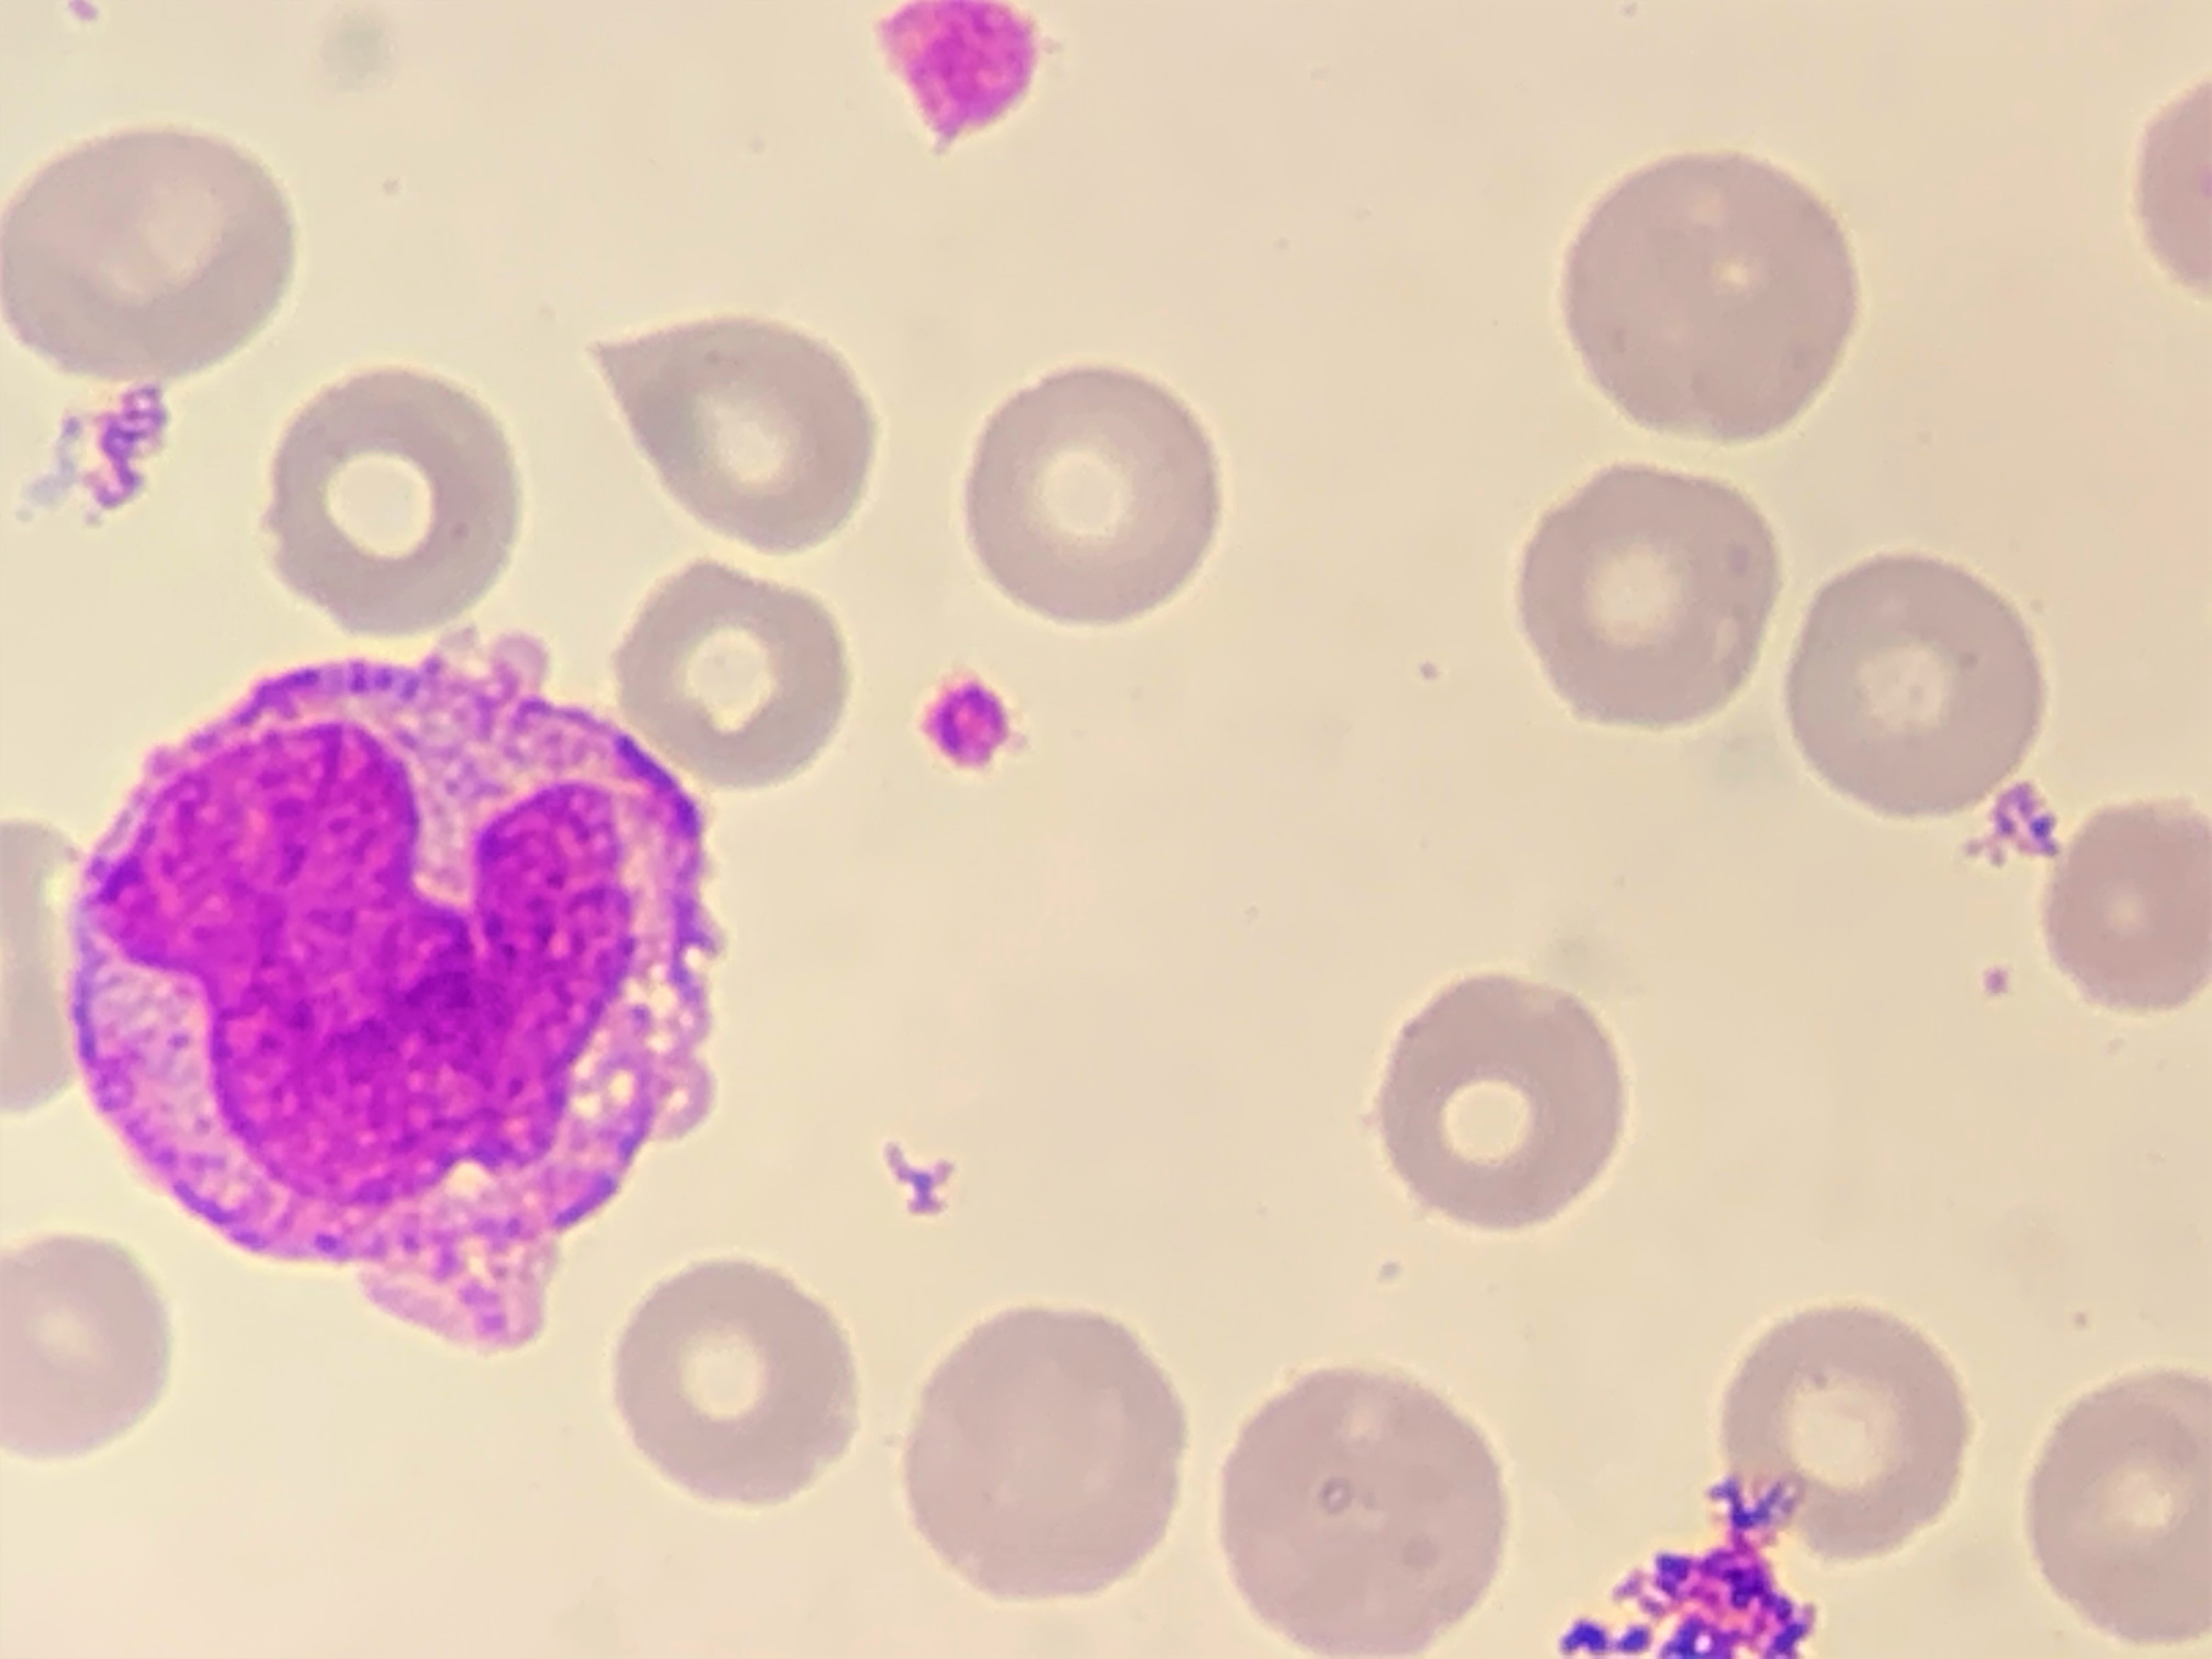
Cell type: MONOCYTES